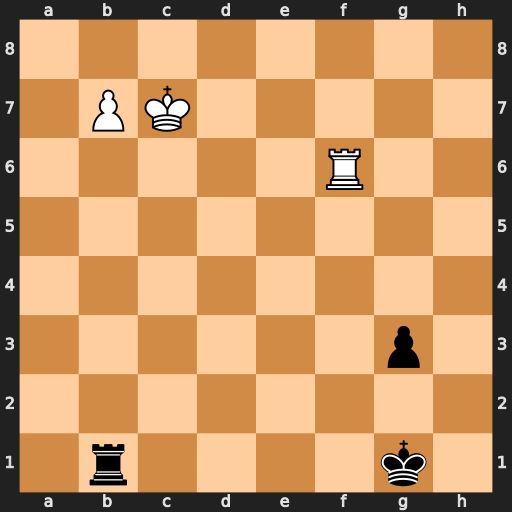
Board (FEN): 8/1PK5/5R2/8/8/6p1/8/1r4k1
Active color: w
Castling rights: -
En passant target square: -
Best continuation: Rb6 Rxb6 Kxb6 Kf1 b8=Q